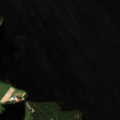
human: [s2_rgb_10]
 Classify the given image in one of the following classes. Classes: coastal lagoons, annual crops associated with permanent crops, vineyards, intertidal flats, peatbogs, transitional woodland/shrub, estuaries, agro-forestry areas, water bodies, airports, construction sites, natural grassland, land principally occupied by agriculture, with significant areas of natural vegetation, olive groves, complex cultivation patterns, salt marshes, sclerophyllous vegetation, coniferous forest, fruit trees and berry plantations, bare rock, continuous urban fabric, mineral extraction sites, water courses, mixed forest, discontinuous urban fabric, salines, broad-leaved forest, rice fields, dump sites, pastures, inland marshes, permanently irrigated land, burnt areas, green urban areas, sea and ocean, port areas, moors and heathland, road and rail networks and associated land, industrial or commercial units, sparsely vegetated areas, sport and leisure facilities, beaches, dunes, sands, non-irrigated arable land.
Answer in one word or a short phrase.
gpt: land principally occupied by agriculture, with significant areas of natural vegetation, coniferous forest, water bodies